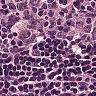
Metastatic tissue present: no